Question: I am looking for a clean way to arrange images like the following example:

I've tried some ways, but nothing worked for me. I've tried 'float:left' and 'float: right' for the bigger ones without any success. 'position:absolute' worked of course, but is not practicable because the galleries can appear at multiple positions.
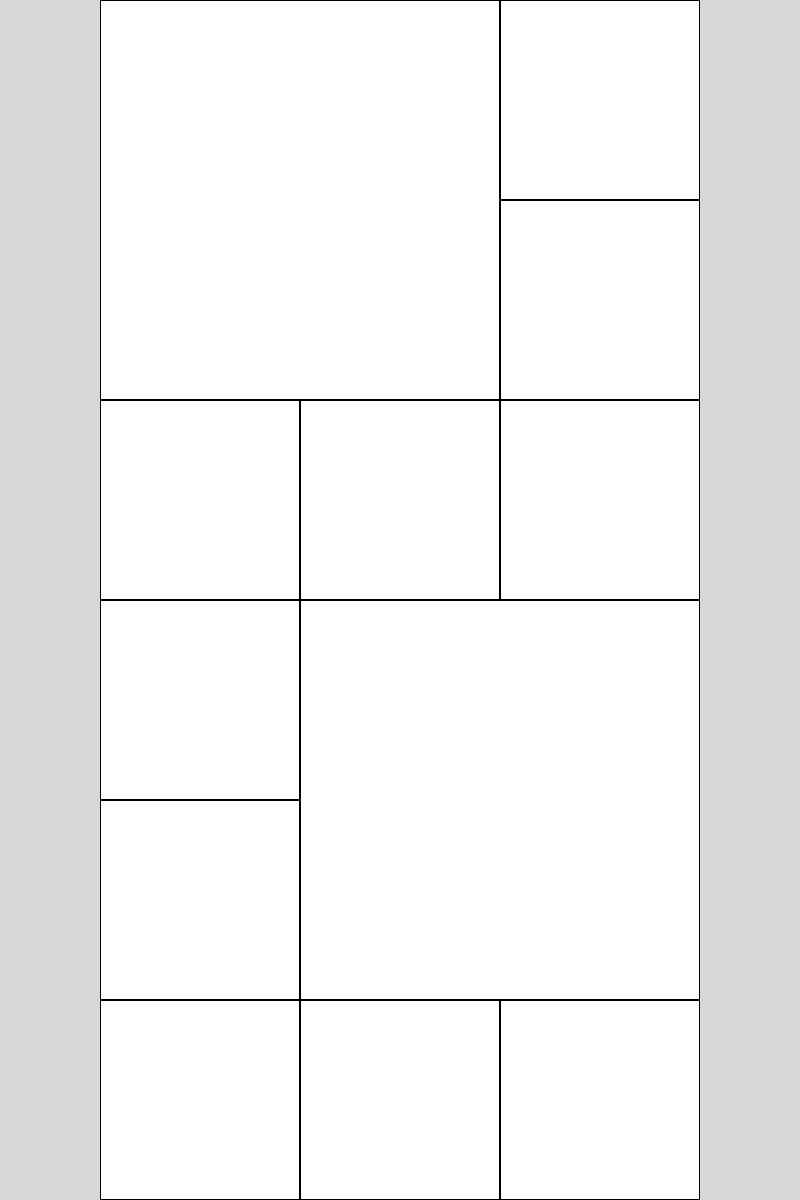
Answer: I would actually just use float. see images are inline element you could float the big ones to right \ left and have the other images surrounding them:
'''
.small{
width:100px;
float:right;
}
.left{
float:left;
}
.right{
float:right;
}
'''
HTML:
'''
<img src="http://www.just4cats.org/images/cats_012.jpg" class="left" height="450" /><img src="http://www.just4cats.org/images/cats_012.jpg" class="small" /><img src="http://www.just4cats.org/images/cats_012.jpg" class="small" /><img src="http://www.just4cats.org/images/cats_012.jpg" class="small" /><img src="http://www.just4cats.org/images/cats_012.jpg" class="small" /><img src="http://www.just4cats.org/images/cats_012.jpg" class="small" /><img src="http://www.just4cats.org/images/cats_012.jpg" class="small" /><img src="http://www.just4cats.org/images/cats_012.jpg" class="small" /><img src="http://www.just4cats.org/images/cats_012.jpg" class="small" /><img src="http://www.just4cats.org/images/cats_012.jpg" class="small" /><img src="http://www.just4cats.org/images/cats_012.jpg" class="small" /><img src="http://www.just4cats.org/images/cats_012.jpg" class="small" /><img src="http://www.just4cats.org/images/cats_012.jpg" class="small" /><img src="http://www.just4cats.org/images/cats_012.jpg" class="small" />
'''
## Demo
You have to calculate some widths calculations:
> big-image-width small-image-width big-image-height small-image-height
In the above case it's 6. '6 * 2 = 12' and you add one for the edge.
So one big picture and 13 smaller ones for each section.
but after that it's a smooth sail.